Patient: sex M, age 52
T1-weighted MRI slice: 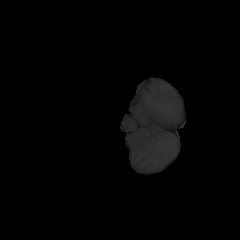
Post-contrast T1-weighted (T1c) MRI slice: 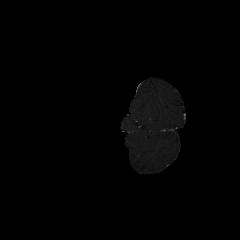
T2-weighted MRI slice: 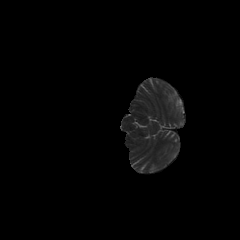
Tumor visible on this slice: no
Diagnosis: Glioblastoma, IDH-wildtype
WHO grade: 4